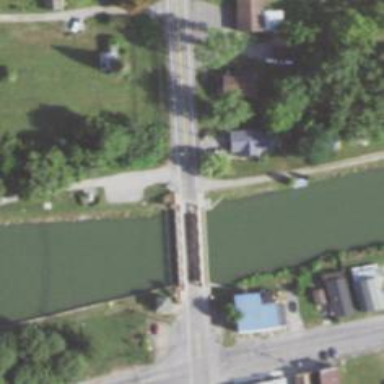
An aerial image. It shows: Tertiary road on movable lift bridge.